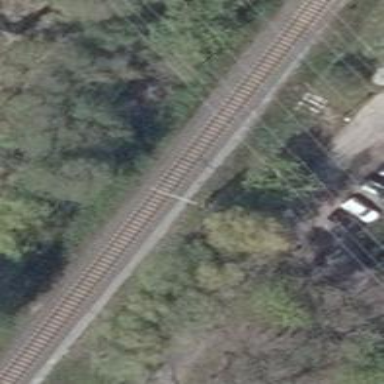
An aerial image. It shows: Milestone along the railway track with catenary mast.